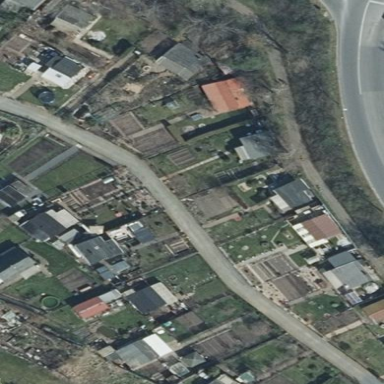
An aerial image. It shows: Allotments area.